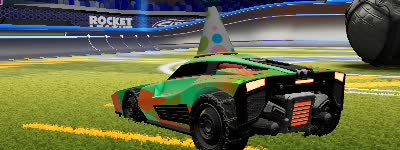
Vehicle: breakout